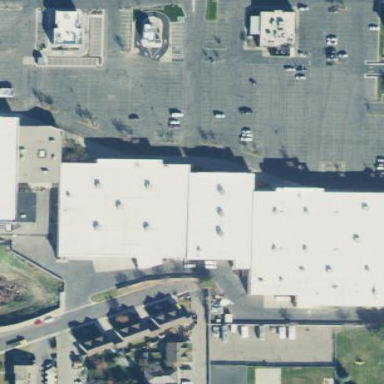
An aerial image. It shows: Building housing furniture shop.